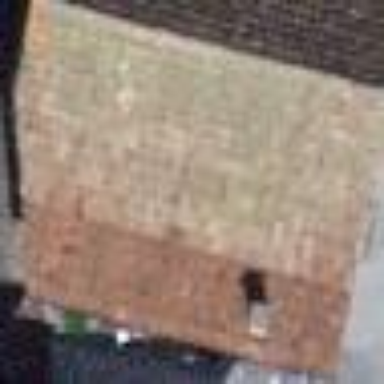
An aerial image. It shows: Shed.